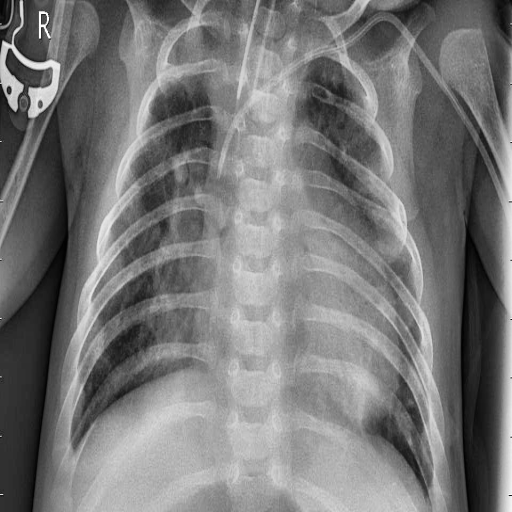
Finding: PNEUMONIA